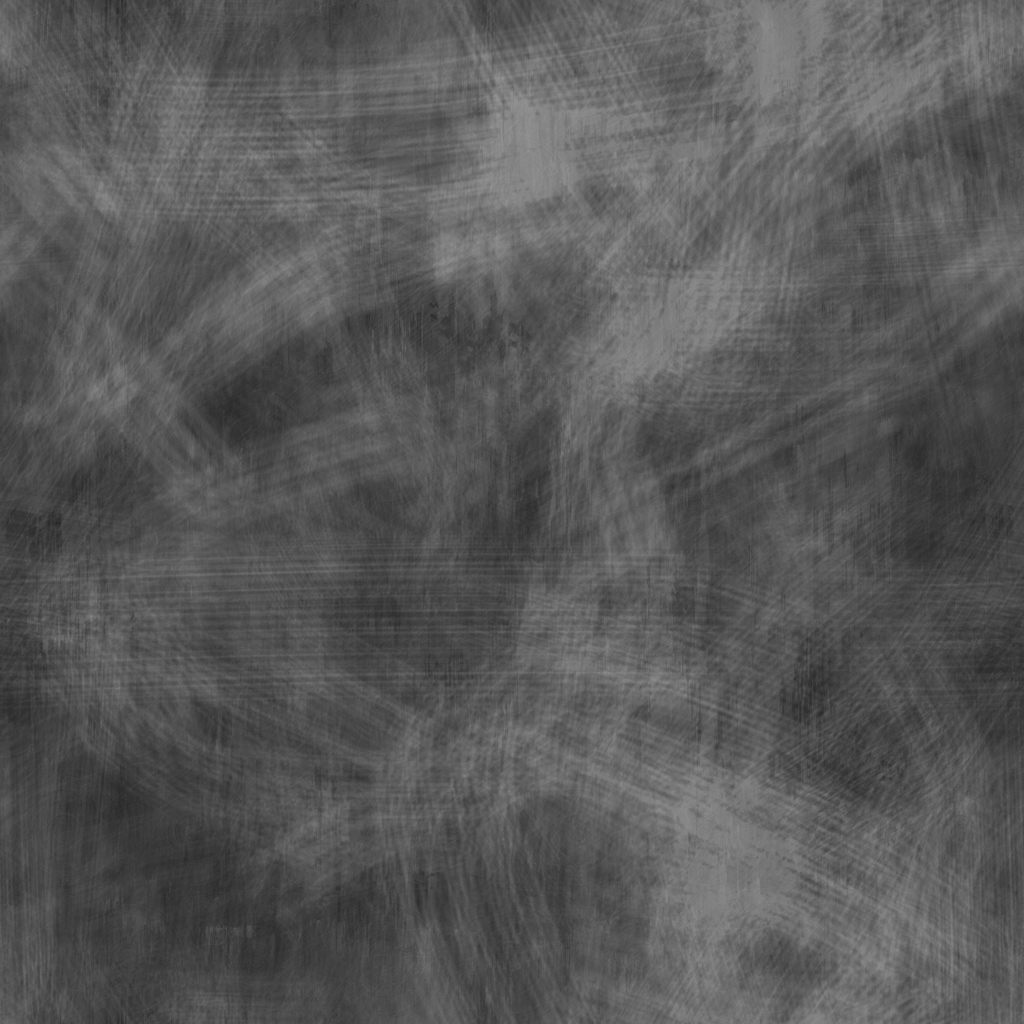
Texture map type: Roughness